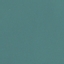
Label: SeaLake